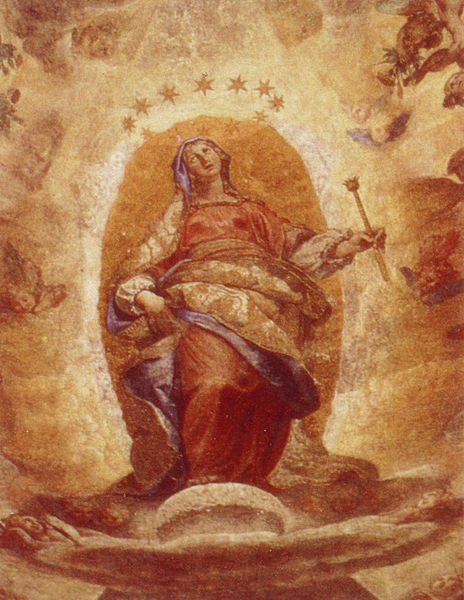
Titel: Kuppelfresko der Cappella Paolina
Künstler: Ludovico Cigoli
Institution: Rom, Santa Maria Maggiore
Schlagwörter: blau, fuß, himmel, wolken, blume, licht, orange, blick, rot, wolke, malerei, falten, gewand, mutter, krone, engel, stab, wandmalerei, oben, paradies, mond, mondsichel, sterne, viele, kranz, heiligenschein, fresko, erleuchtung, putten, maria, himmelfahrt, zepter, geand, himmelskönigin, wolde